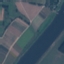
Land use / land cover class: River